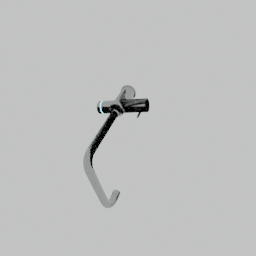
Label: appliances